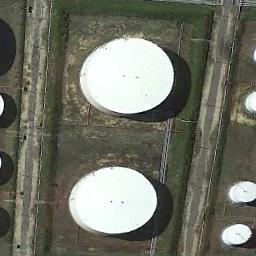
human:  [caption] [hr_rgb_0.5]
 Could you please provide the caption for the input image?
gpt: There are many different-sized oil storage tanks and many buildings in the factory, Surrounded by a lawn .

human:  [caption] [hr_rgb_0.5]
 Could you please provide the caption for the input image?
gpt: There are two big and some small white storage tanks on the bare land .

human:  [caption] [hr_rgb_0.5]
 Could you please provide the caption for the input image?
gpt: The storage tanks are surrounded by roads .

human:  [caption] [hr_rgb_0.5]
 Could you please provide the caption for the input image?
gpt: Here are two white storage tanks of the exactly same size on the square pit green grass  .

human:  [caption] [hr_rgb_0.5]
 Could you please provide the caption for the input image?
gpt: There are several white storage tanks .